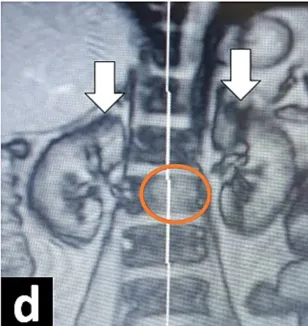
D. Coronal reconstruction of abdominopelvic MRI, showing tumor in vertebra (green circle) and normal kidneys (white arrows). (For interpretation of the references to colour in this figure legend, the reader is referred to the web version of this article.
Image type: radiology (mri)